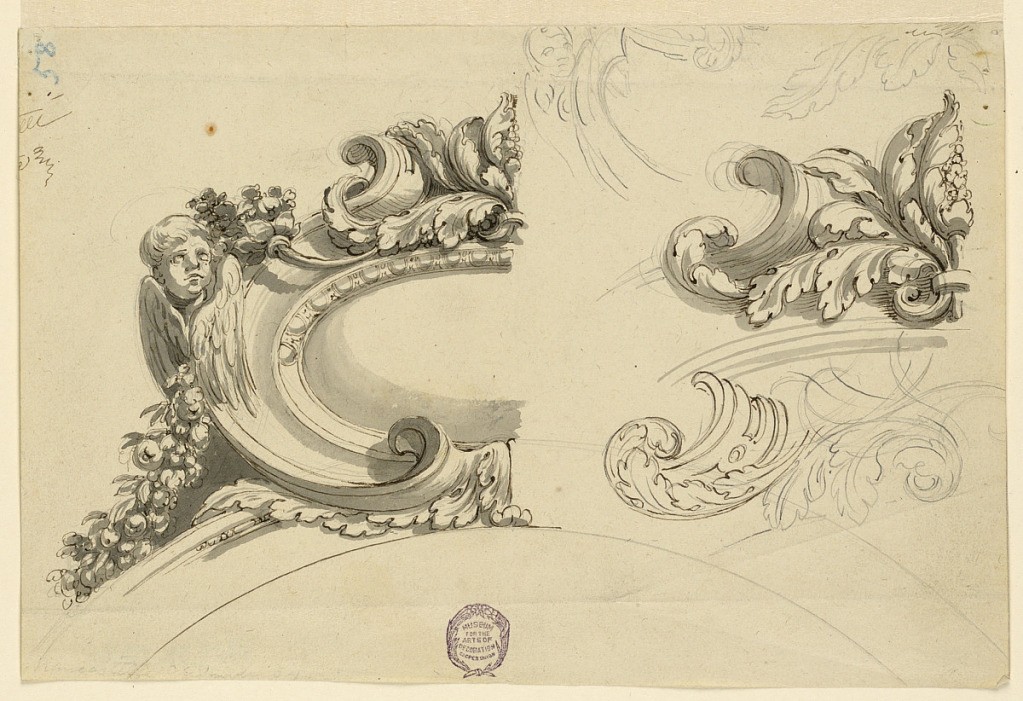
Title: Project for Decorative Escutcheon
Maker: Flaminio Innocenzi Minozzi, Italian, 1735 – 1817
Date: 1760–80
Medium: Pen and ink, brush and grey water color on paper
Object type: Drawing
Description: At left: left half of an escutcheon on top of an arch, a cherub peeks from behind a scrollwork frame, a garland emerges from behind him. At right: left half of a palmette of acanthus beside a scroll. Above the latter: sketch for part of the escutcheon at left, sketch of acanthus leaves. Below: an unfinished design similar to the on above it. Pen scribbles above at left.